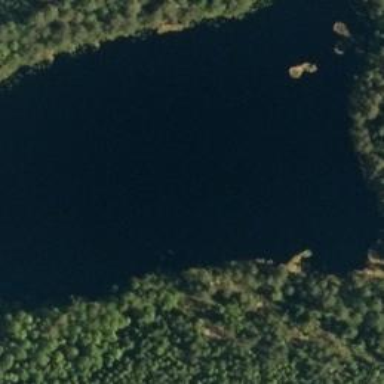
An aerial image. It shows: Serene lake.